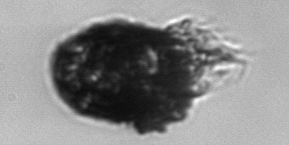
Label: Stenosemella_pacifica